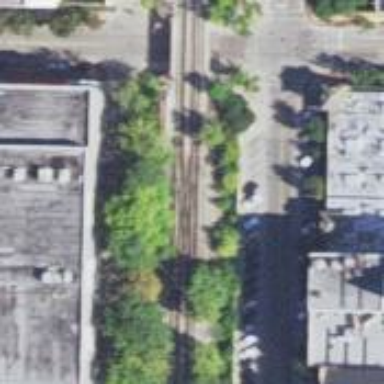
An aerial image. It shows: Rail line running along electrified embankment.